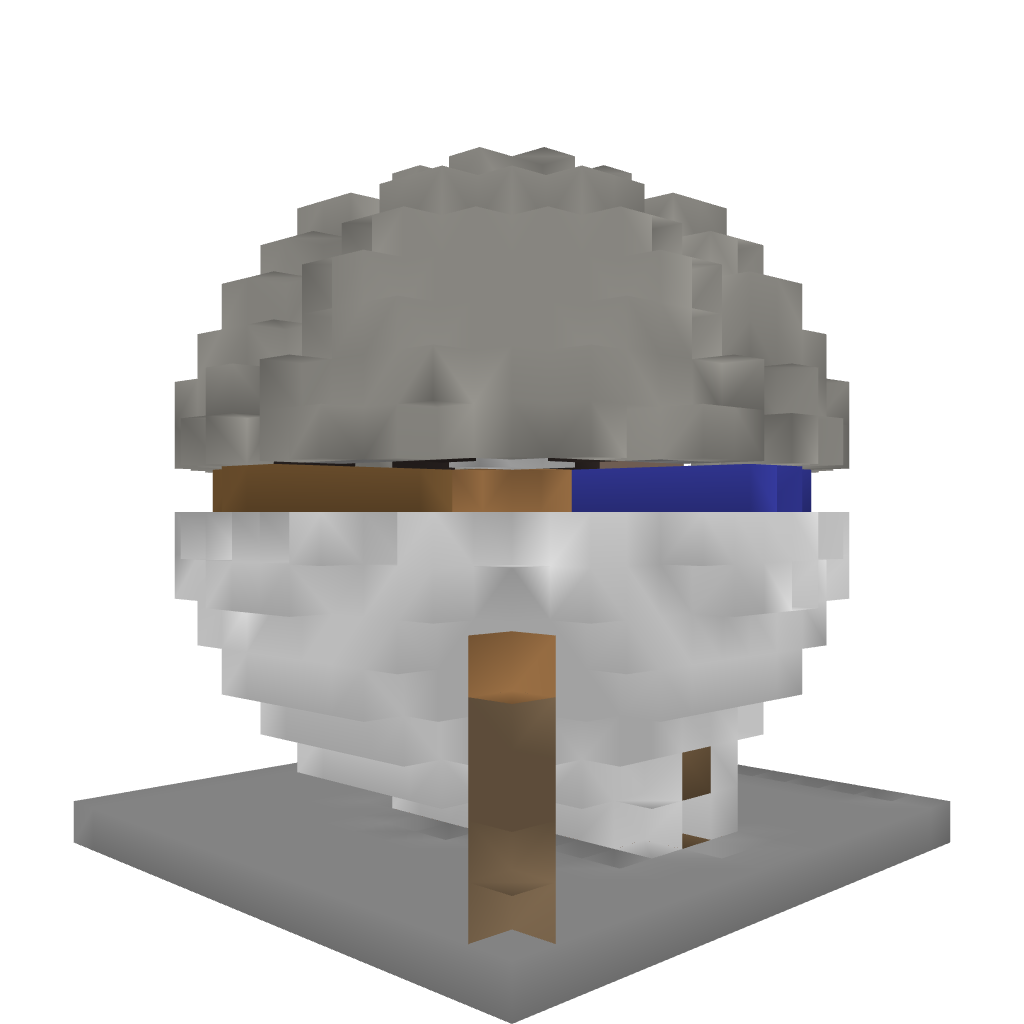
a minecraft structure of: Sphere House